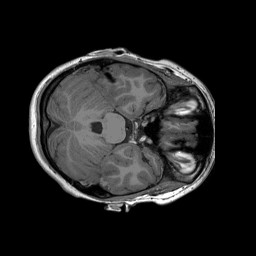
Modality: T1w
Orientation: coronal
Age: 11
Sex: male
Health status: ill